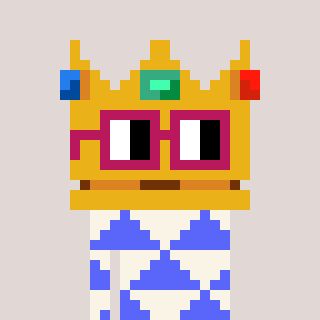
a pixel art character with square dark red glasses, a crown-shaped head and a purple-colored body on a warm background